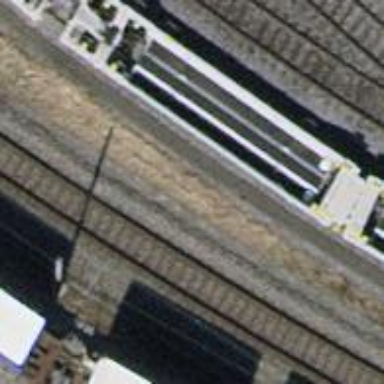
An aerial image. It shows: Single-track railway yard.